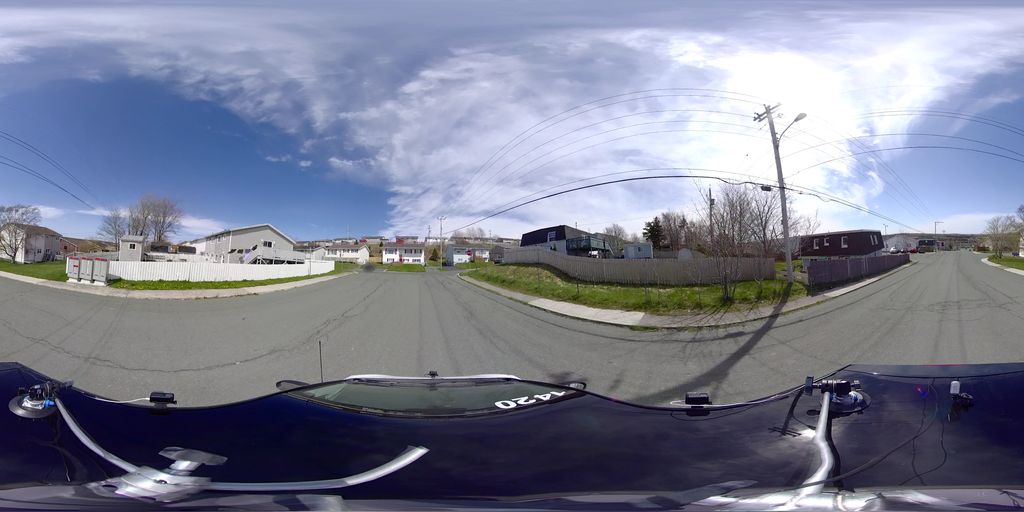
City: st_johns